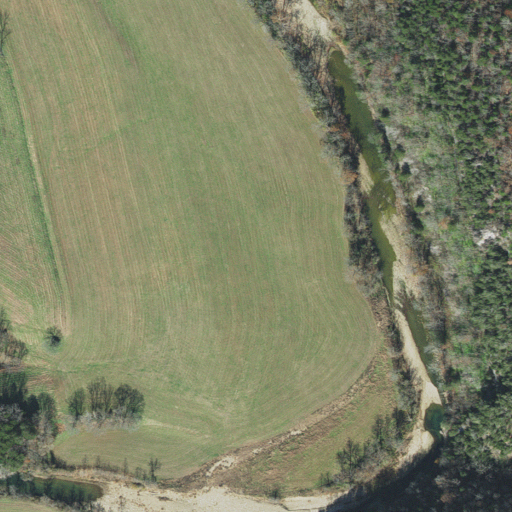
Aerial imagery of valley in Arkansas named Sinyard Hollow containing pasture, mixed forest, deciduous forest, and grassland